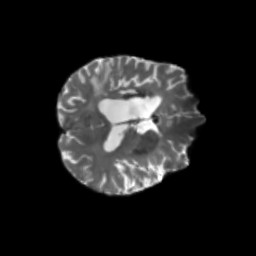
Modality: T2w
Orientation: axial
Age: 70
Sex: male
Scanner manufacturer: siemens
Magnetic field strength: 3 T
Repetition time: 5.25 s
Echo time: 0.08 s